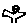
Label: bird